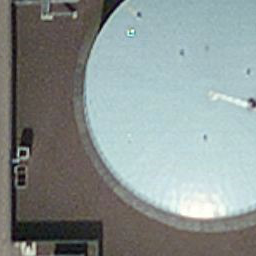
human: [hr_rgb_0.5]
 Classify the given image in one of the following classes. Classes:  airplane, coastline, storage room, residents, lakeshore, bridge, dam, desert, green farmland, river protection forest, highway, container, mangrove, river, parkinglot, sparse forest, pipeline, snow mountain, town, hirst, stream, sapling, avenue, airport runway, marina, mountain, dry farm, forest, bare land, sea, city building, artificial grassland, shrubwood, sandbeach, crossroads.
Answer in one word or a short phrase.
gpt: storage room